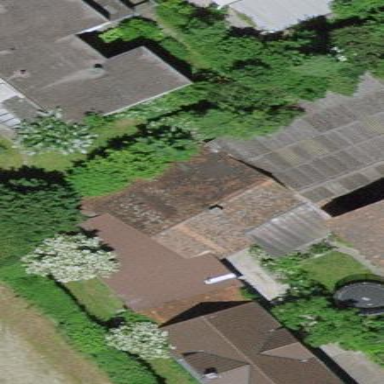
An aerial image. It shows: Barn.